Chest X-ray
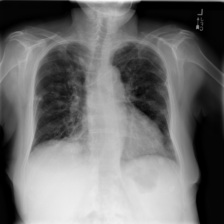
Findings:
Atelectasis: negative
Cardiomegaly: negative
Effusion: negative
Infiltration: negative
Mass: negative
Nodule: positive
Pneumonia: negative
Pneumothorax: negative
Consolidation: negative
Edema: negative
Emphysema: negative
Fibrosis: negative
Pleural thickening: negative
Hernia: negative